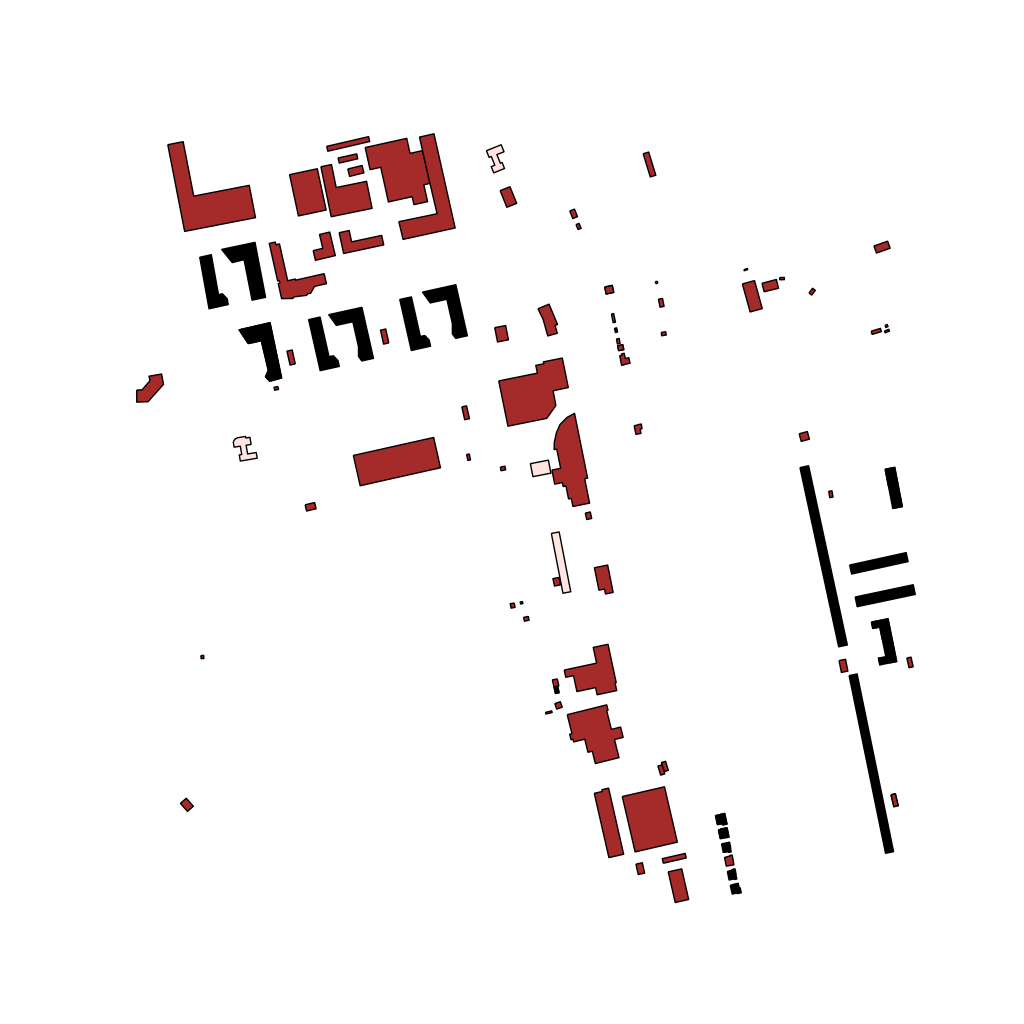
Tags: overhead vector_map, business, industrial, recreation, residential, modern, soviet, high_rise, individual_rise, low_rise, density_2, Building, Facility, Gas, 1.0 km²